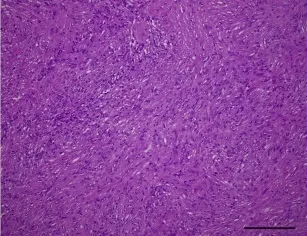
D. The histopathological diagnosis was dedifferentiated liposarcoma (DDLS). Scale bar = 200 mum.
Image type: pathology (h&e)